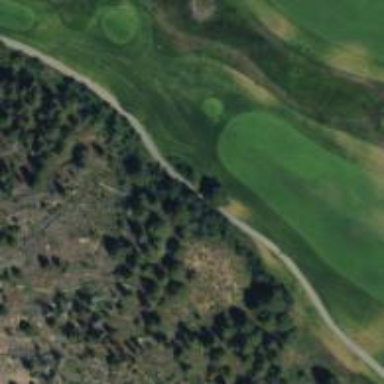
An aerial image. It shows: Track identified as Golf Cart Path.